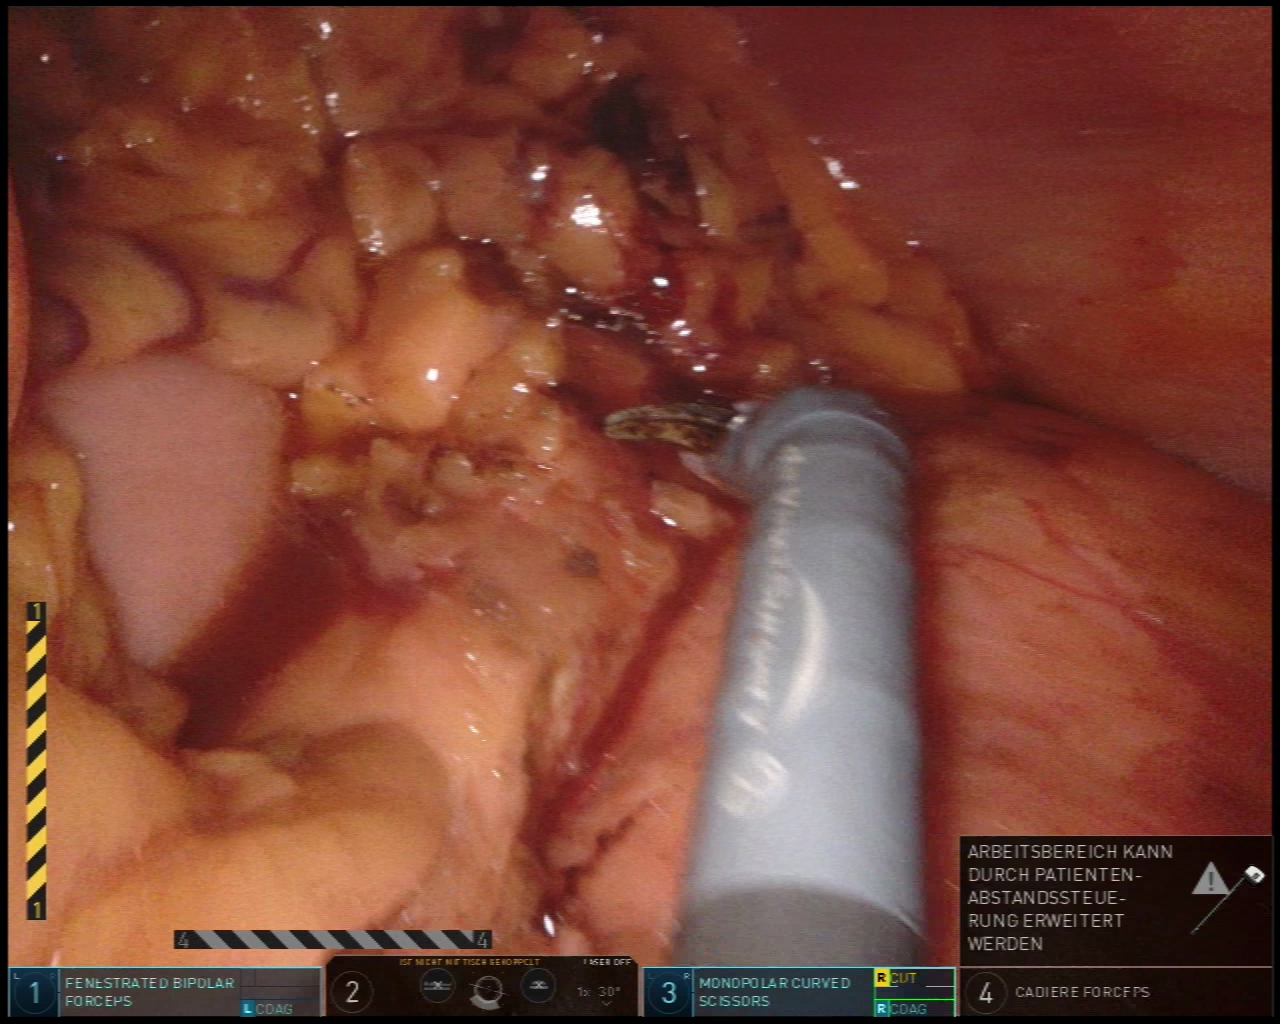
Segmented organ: stomach
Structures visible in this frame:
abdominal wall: yes
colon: yes
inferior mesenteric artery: no
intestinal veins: no
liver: no
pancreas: yes
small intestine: no
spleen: no
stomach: yes
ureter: no
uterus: no
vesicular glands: no